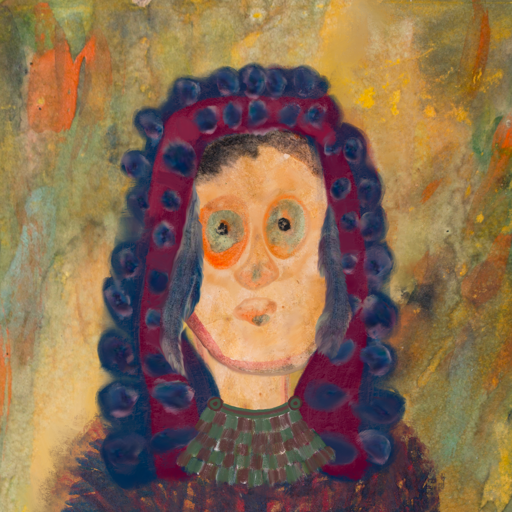
Background: Comrade, Head And Neck Front: Childish, Face Front: Childish, Bust: In_The_Sun, Hair Front: Hill_Girl, Head Accessory: Blank, Second Necklace: After_Raid, Necklace: Blank, Baby: Blank